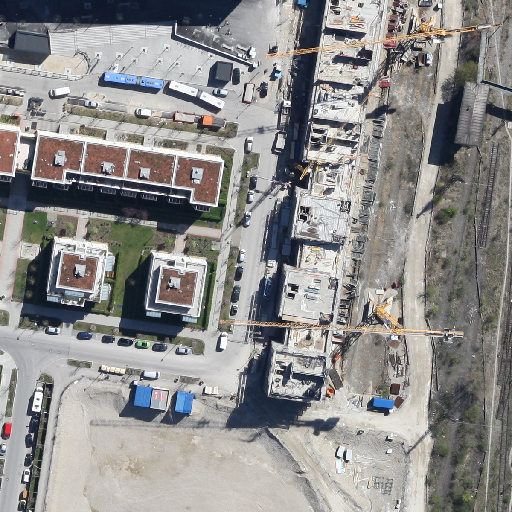
Referring expression: paved road